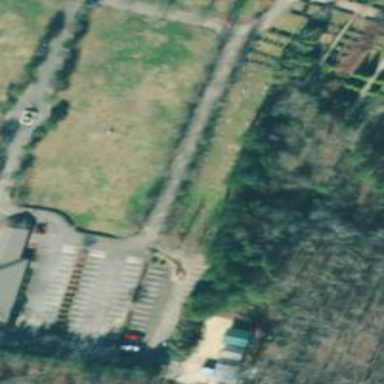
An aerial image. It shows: Cemetery.